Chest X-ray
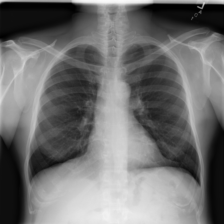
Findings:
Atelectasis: negative
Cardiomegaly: negative
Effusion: negative
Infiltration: negative
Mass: negative
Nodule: negative
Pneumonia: negative
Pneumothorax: negative
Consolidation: negative
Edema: negative
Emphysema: negative
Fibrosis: negative
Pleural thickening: negative
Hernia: negative